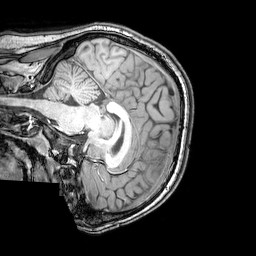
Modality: T1w
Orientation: sagittal
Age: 24
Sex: male
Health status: healthy
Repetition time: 0.081 s
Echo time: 0.037 s